【题型】选择题　【知识点】函数　【难度】easy
函数 $f(x)=x^a$ 满足 $f(2)=4$，那么函数 $g(x)=\log_a|x+1|$ 的图象大致为（ \quad ）

A.

B.

C.

D.

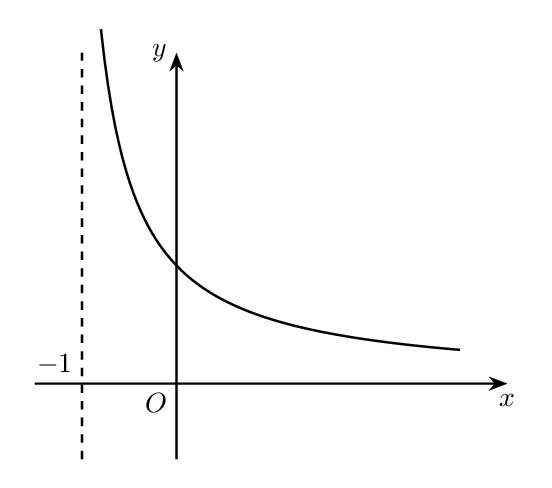
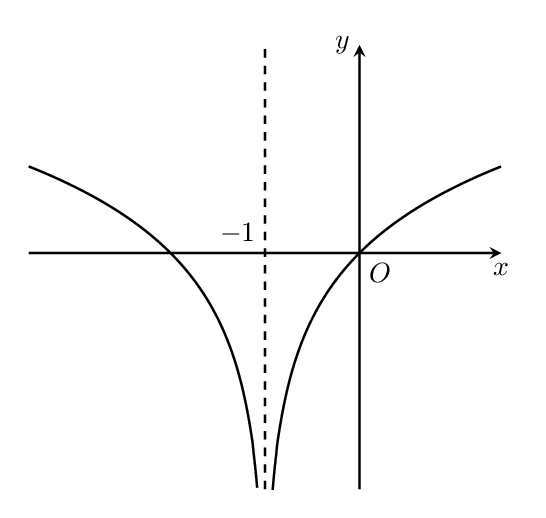
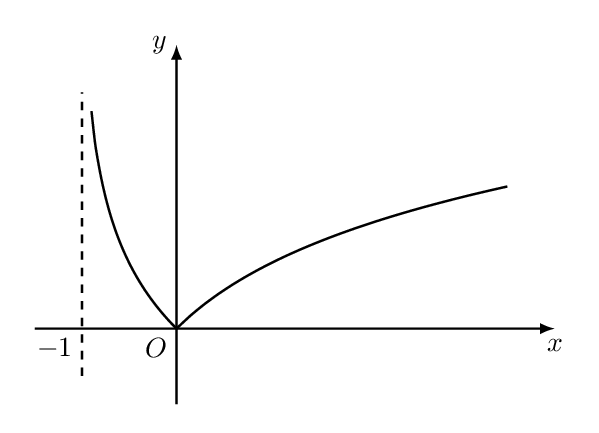
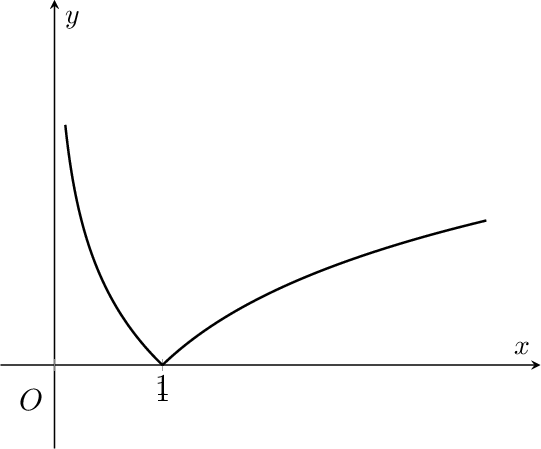
【解答】
【答案】 B

【解析】 由题意得函数 $f(x)=x^a$ 满足 $f(2)=4$，可得 $a=2$.

而函数 $g(x)=\log_2|x+1|$ 关于 $x=-1$ 对称，

所以函数的图象为如下，故 B 正确.

故选：B.
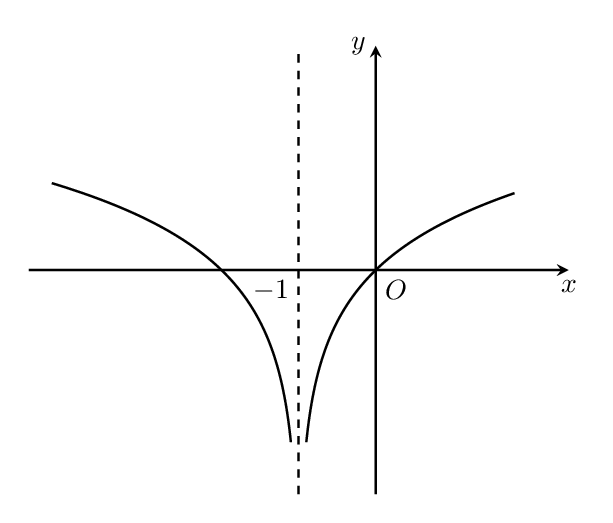